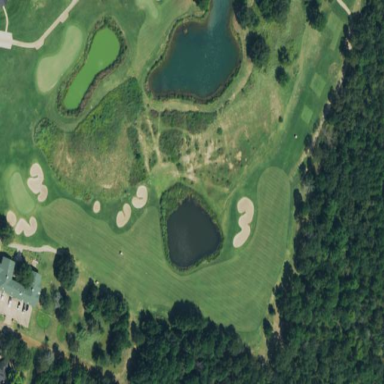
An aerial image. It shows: Golf fairway surrounded by grass.